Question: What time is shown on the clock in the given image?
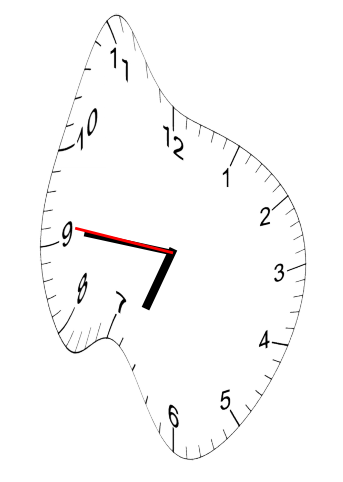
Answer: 06:45:46